Chest X-ray. View position: AP
Patient age: 64
Patient sex: M
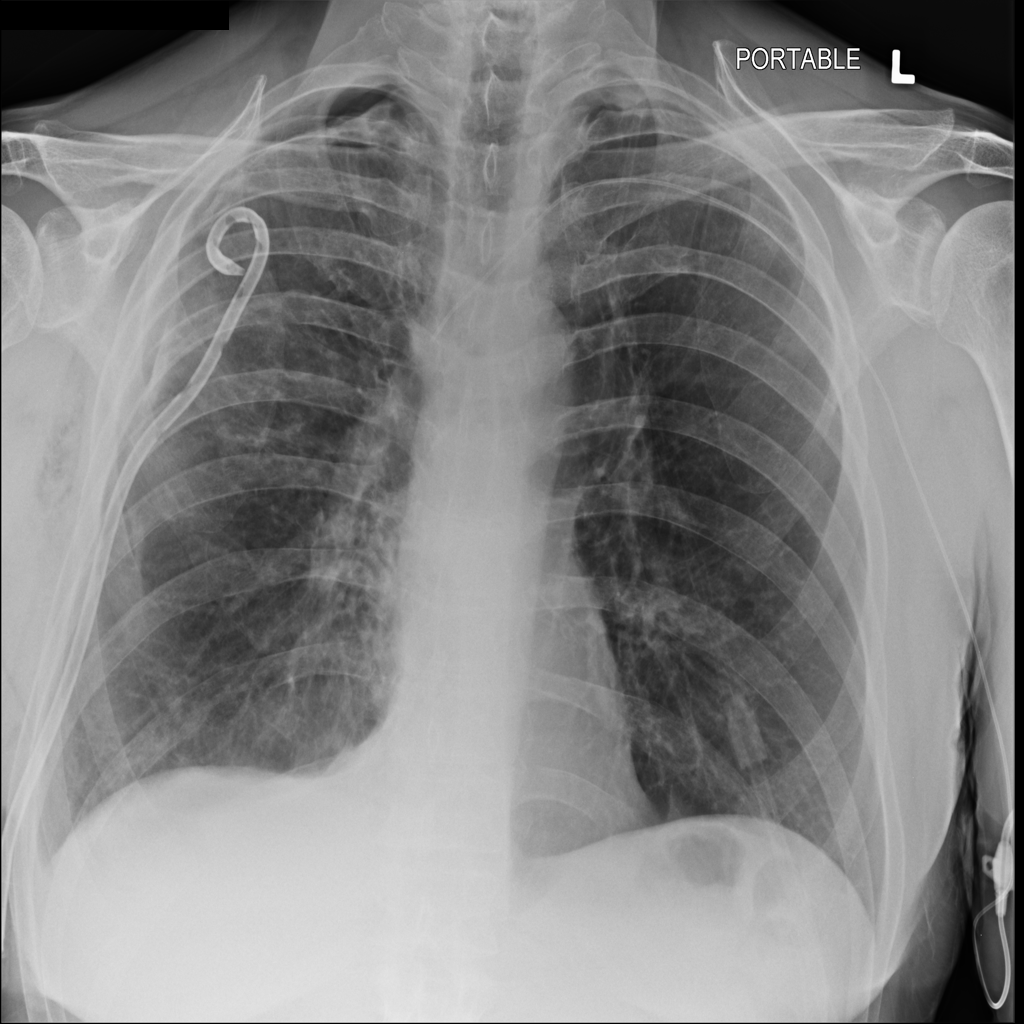
Finding: Pneumothorax